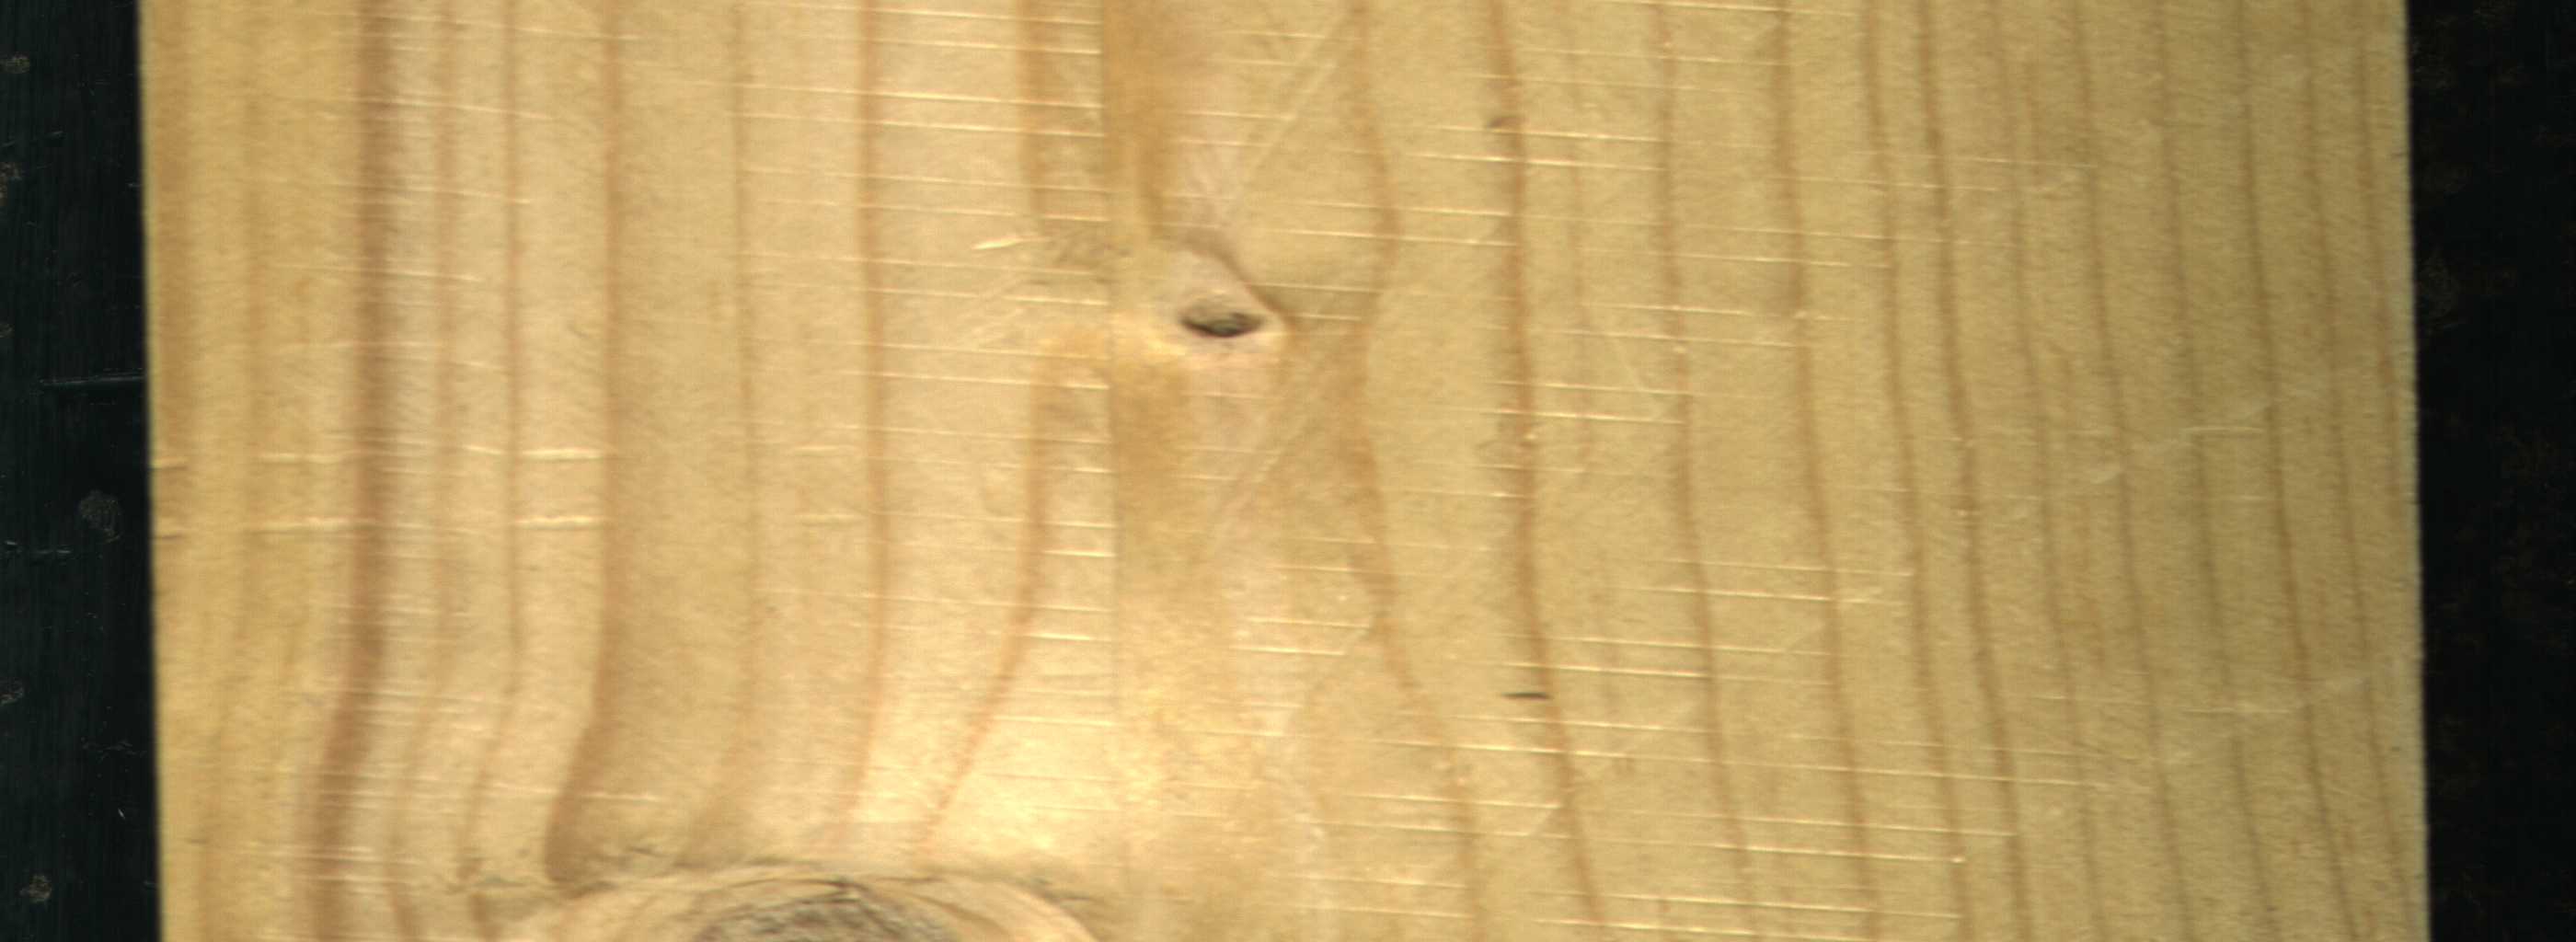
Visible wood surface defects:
Live_Knot
Live_Knot